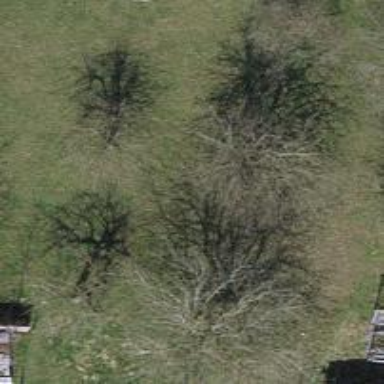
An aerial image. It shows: Single tag "natural: tree."